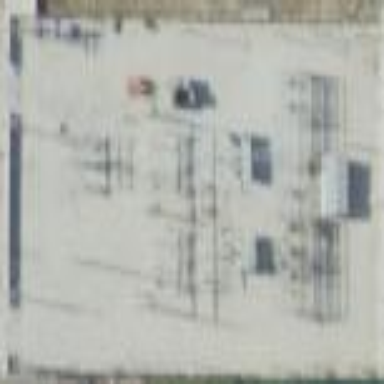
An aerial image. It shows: Distribution level power substation enclosed by fence.